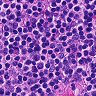
Metastatic tissue present: no